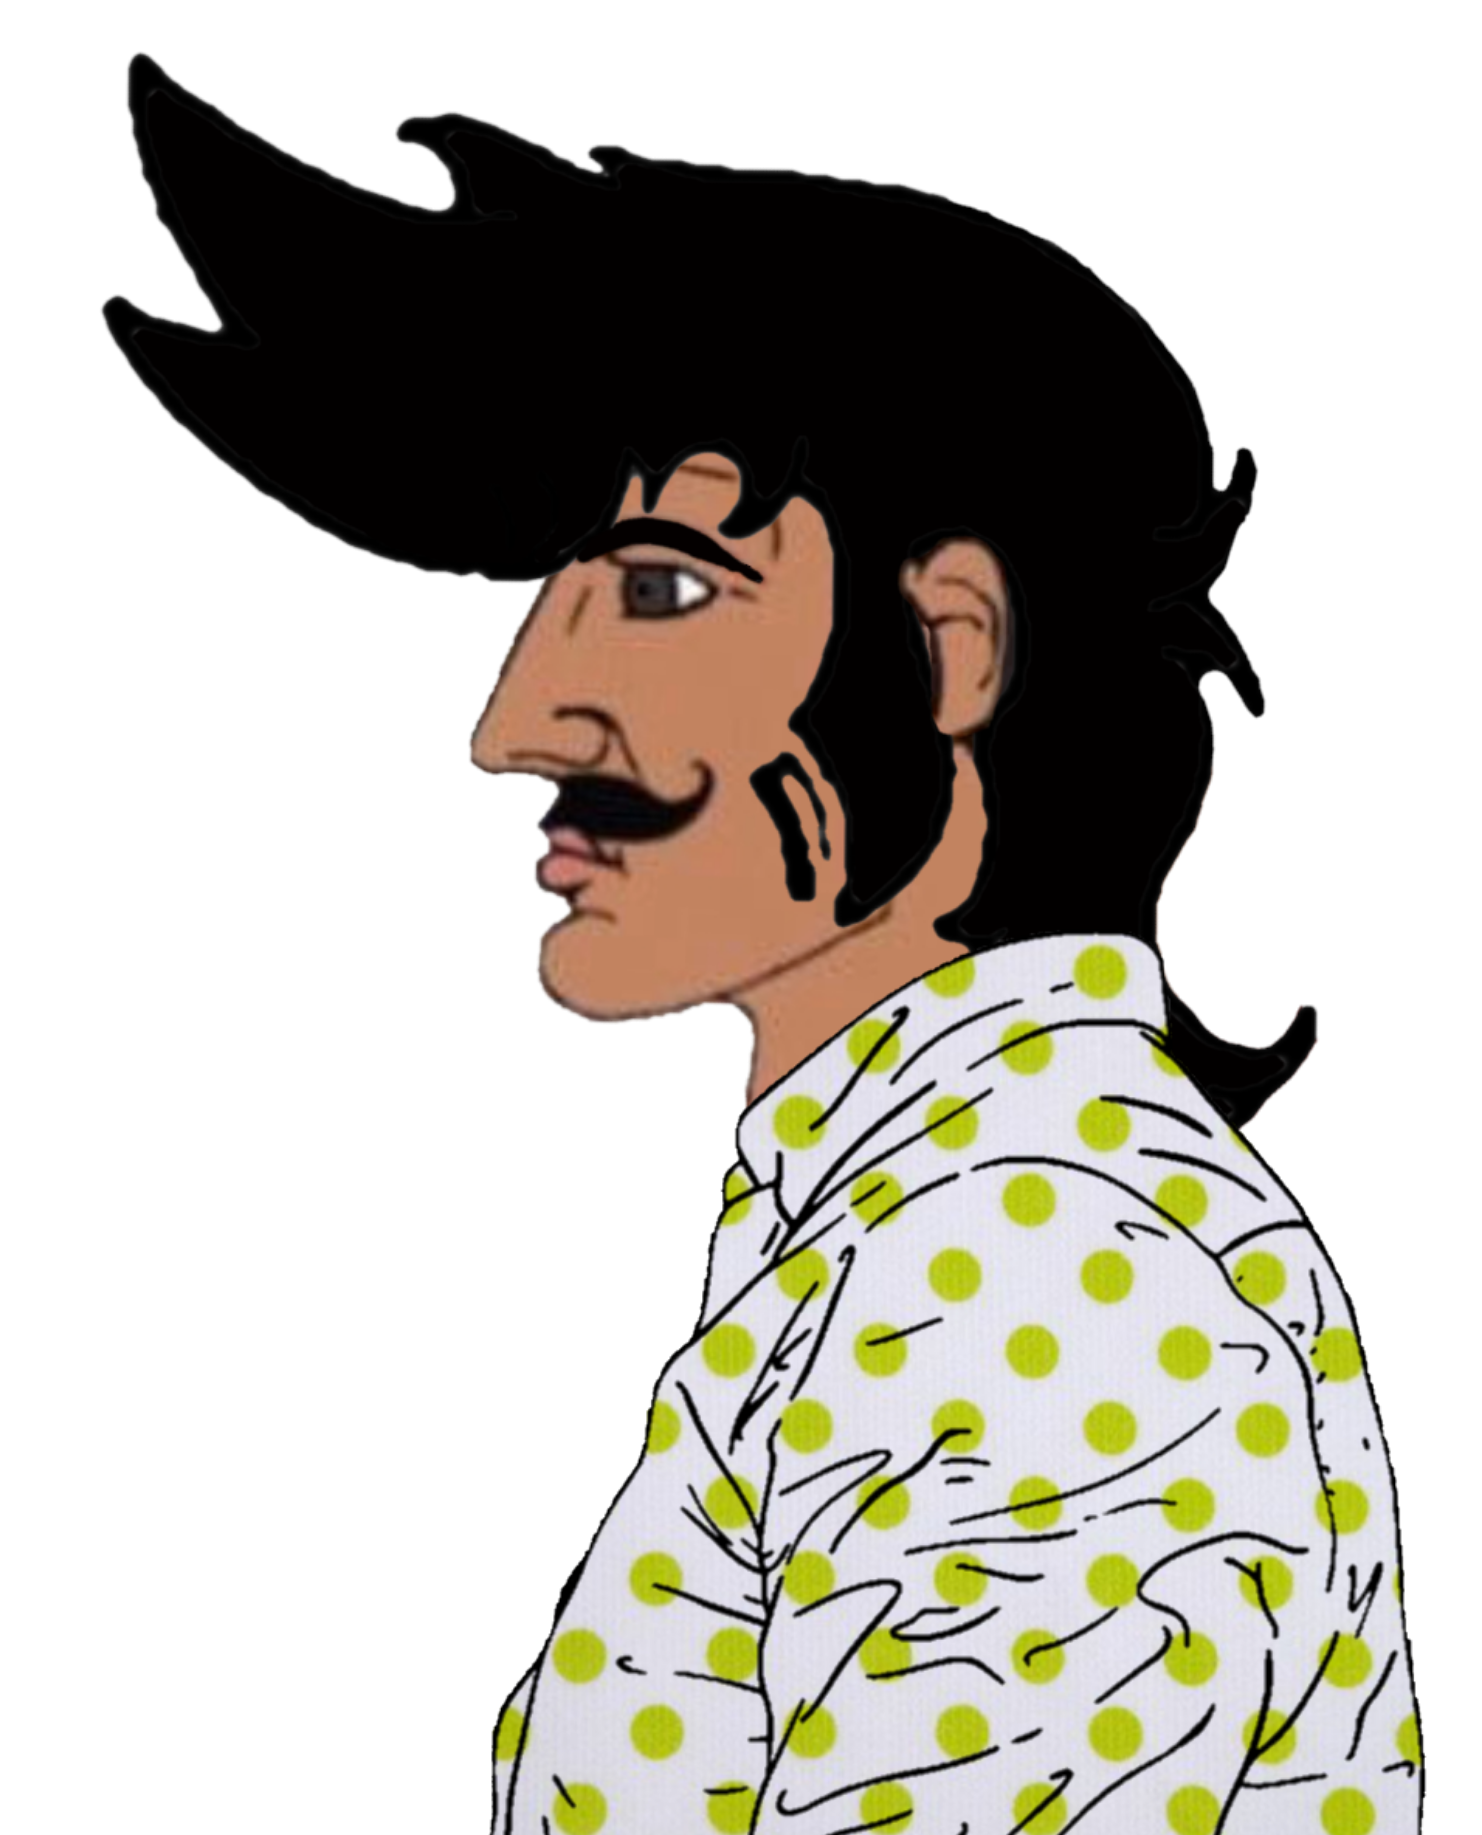
Label: 4_Yes_Chad